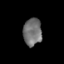
Tissue: skin
Cell type: Epithelial cells
Senescence score: 0.2687
Nuclear area (px): 491
Mean DAPI intensity: 114.495